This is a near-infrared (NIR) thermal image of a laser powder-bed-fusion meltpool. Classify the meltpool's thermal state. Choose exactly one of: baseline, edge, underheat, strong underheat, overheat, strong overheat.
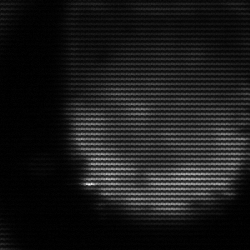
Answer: edge